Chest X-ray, AP view. Patient: 73 years old, sex M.
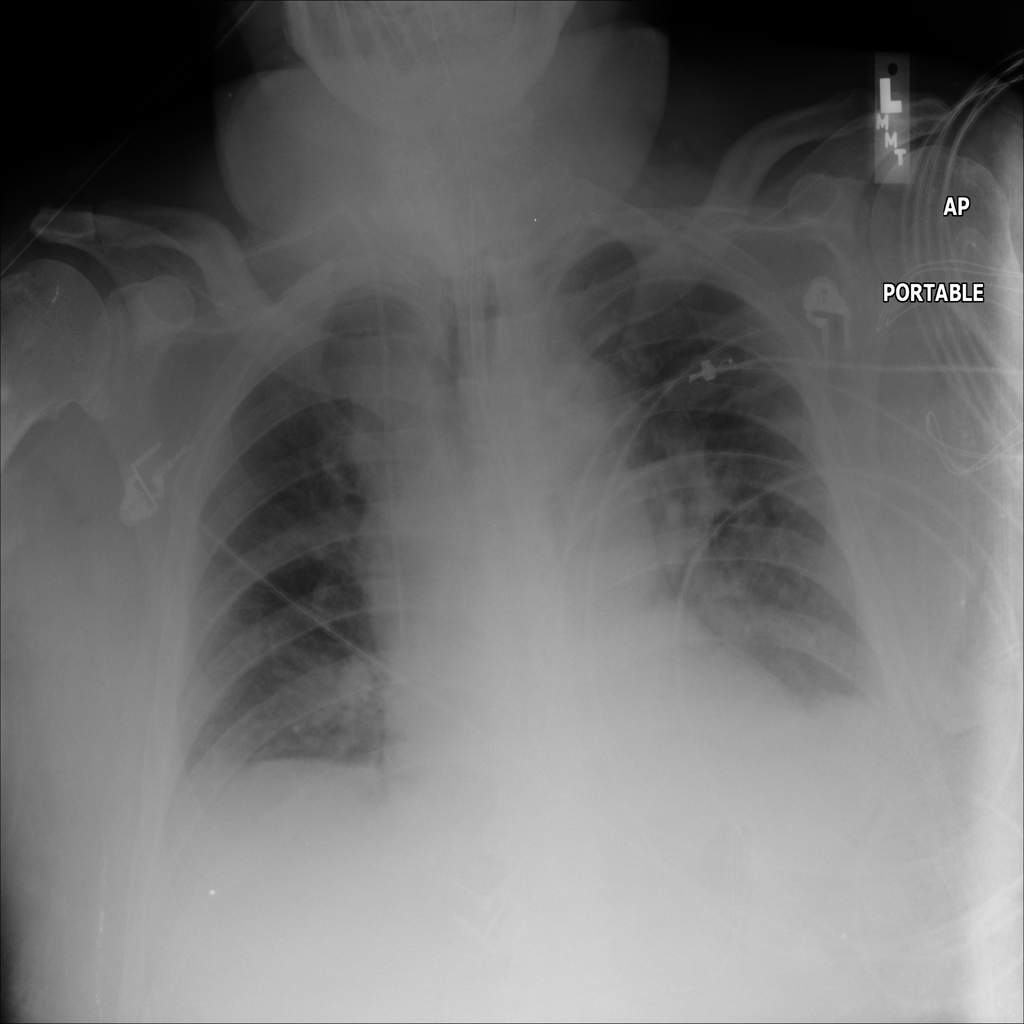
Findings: No Finding